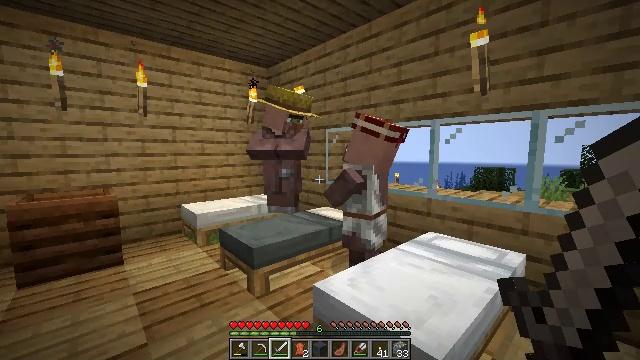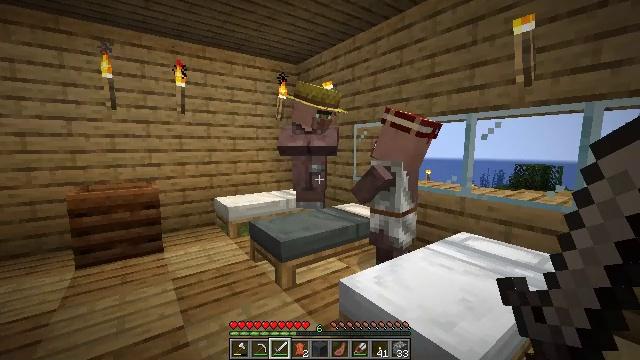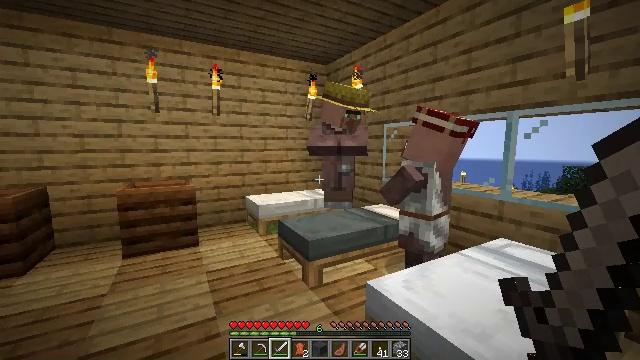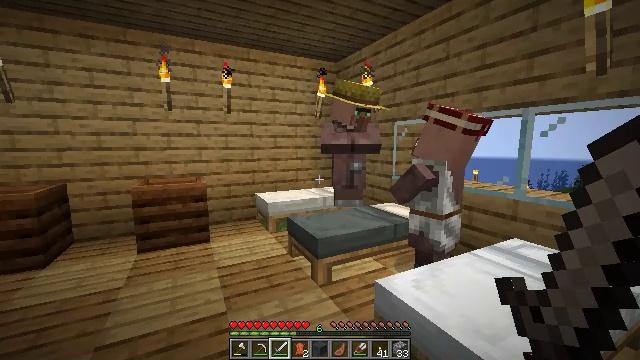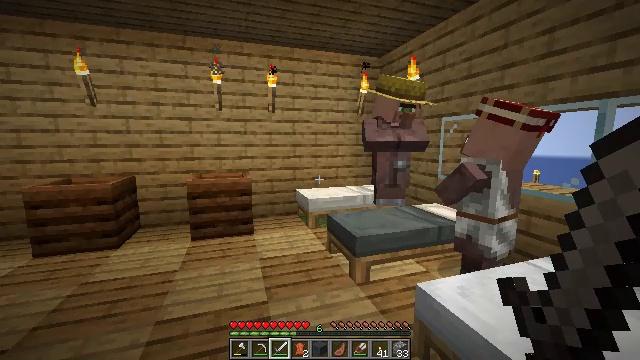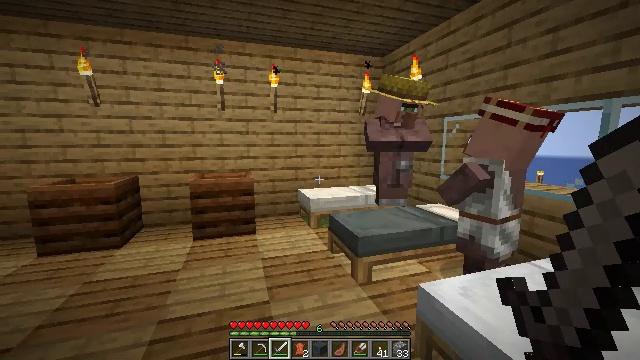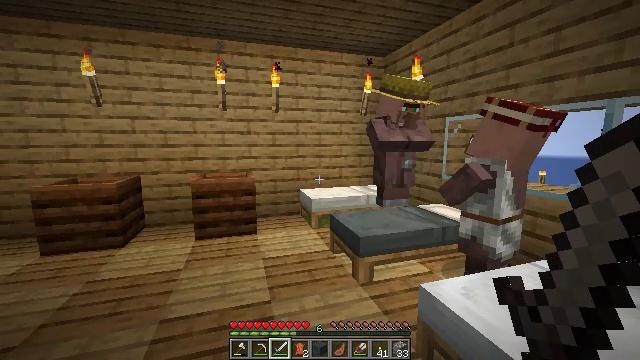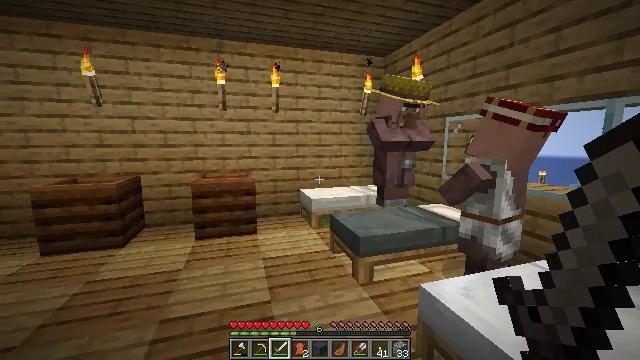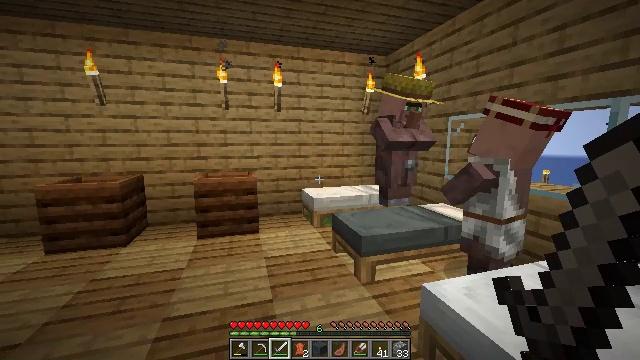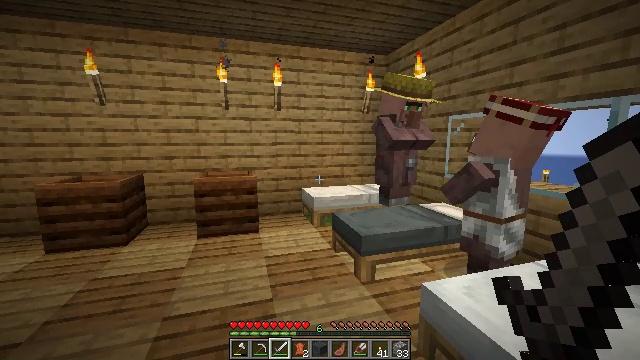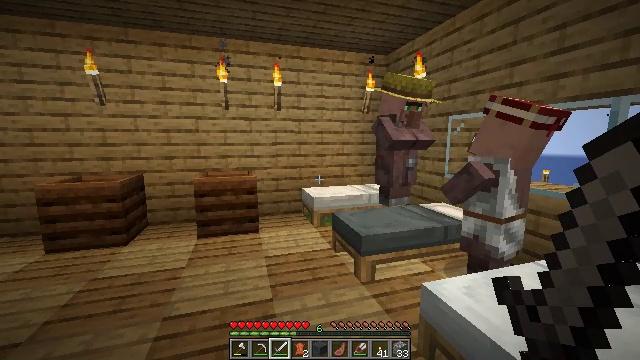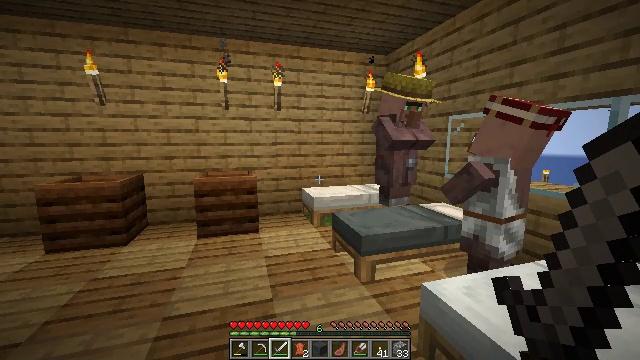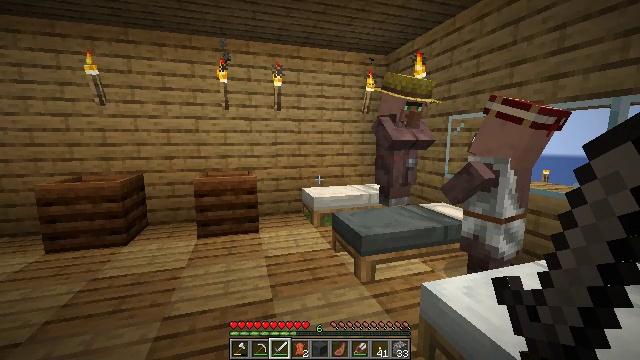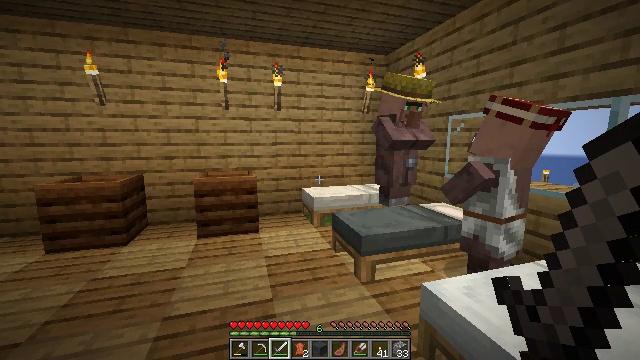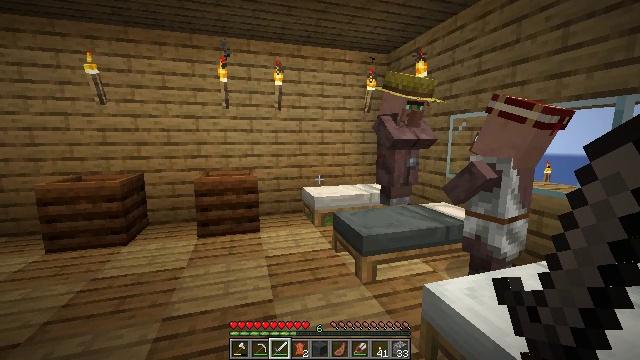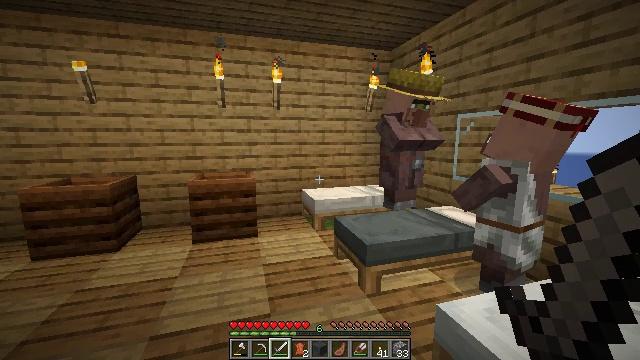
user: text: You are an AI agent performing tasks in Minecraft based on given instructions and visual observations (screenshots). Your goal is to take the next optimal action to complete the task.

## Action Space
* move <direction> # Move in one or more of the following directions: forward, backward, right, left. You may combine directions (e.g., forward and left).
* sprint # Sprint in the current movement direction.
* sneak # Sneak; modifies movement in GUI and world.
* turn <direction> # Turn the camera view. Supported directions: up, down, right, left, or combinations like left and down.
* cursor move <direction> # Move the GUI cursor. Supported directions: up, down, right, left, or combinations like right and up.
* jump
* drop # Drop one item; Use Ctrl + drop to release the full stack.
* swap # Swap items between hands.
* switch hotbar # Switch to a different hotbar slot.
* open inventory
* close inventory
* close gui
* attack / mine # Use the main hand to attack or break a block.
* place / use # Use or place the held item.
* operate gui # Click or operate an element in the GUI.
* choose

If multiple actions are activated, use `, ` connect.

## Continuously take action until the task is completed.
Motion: motion action
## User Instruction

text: Mine beetroots from the garden.
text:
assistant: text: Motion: turn left
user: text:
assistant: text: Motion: turn left
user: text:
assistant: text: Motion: turn left
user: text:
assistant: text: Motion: turn left
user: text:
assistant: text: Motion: no_op
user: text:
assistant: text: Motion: no_op
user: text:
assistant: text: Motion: no_op
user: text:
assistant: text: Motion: no_op
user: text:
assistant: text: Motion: no_op
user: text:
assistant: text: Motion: no_op
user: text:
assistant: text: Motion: no_op
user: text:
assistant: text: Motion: no_op
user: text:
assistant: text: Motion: no_op
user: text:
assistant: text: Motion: move forward
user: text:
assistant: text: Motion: move forward
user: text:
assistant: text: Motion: move forward
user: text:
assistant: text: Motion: move forward
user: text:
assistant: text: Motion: move forward, turn right
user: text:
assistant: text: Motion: move forward, turn right
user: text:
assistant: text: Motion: move forward, turn right
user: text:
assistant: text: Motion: move forward, turn right
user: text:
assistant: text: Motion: move forward, turn right
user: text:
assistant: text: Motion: move forward, turn right
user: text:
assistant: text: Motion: move forward, turn right
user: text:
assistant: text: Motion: move forward, turn right
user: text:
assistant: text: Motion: move forward, turn right
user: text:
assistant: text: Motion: move forward, turn right
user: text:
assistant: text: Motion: move forward, turn right
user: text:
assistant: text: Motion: turn right
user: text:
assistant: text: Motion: turn right